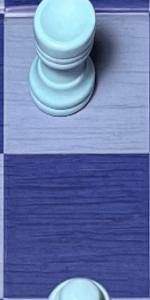
Label: Empty